Question: Does anybody know how to make this kind of slider?
Maybe this is an open-source or apple standard control?
<URL>

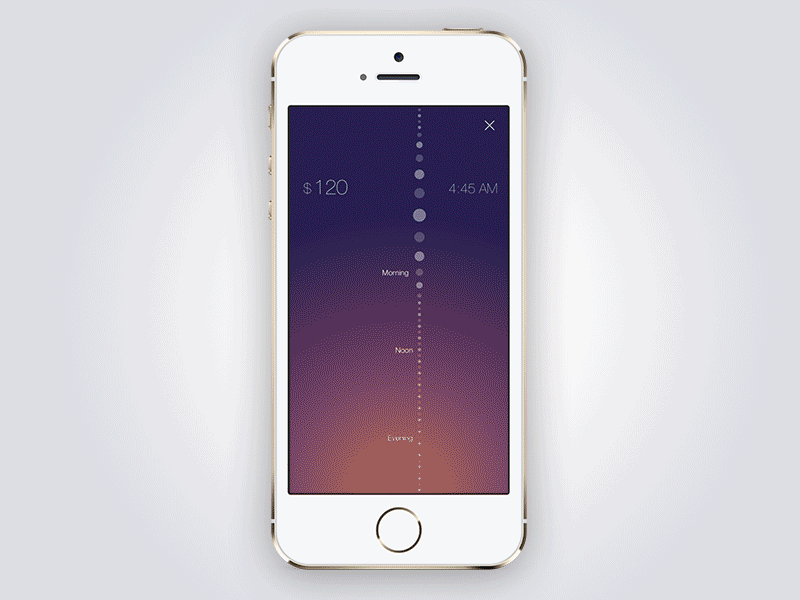
Answer: The timeline control you're looking for is not a standard Apple control. It seems that the timeline is from an app called <URL> but he has not open sourced this particular timeline control. I'd recommend contacting the developer of 5COINS if you're still interested in implementing the control.